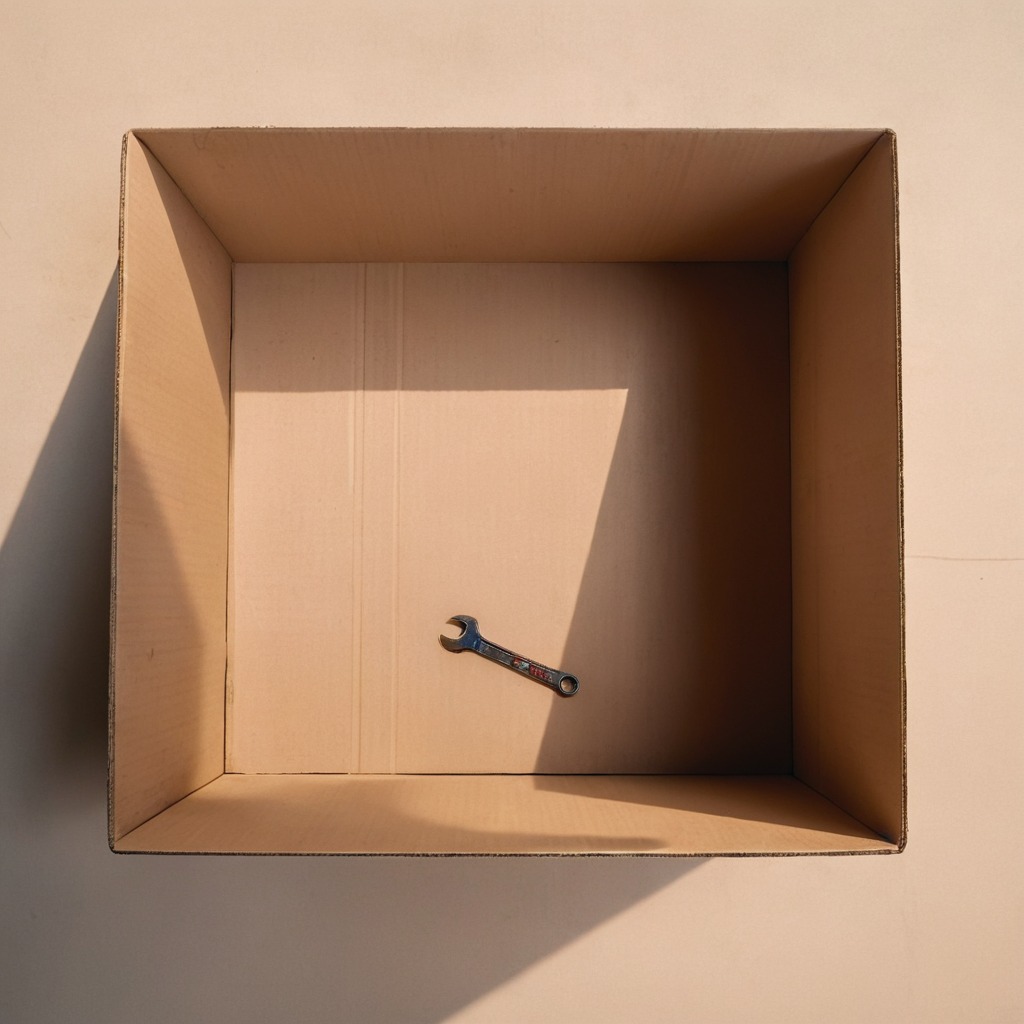
A wrench is lying on the cardboard box surface.